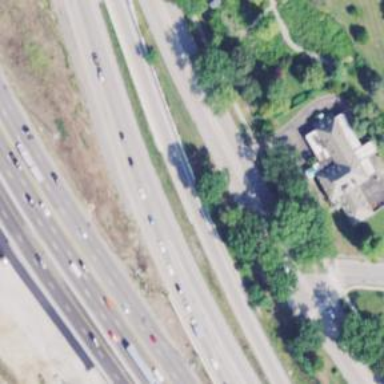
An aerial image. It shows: Primary link highway with sidewalk on the left side.